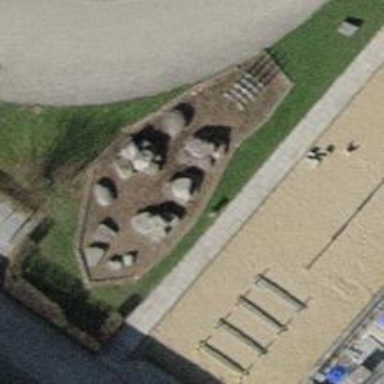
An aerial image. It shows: Playground area for leisure land.